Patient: sex M, age 53
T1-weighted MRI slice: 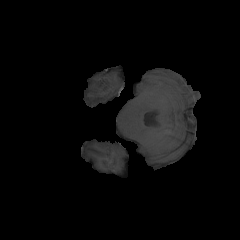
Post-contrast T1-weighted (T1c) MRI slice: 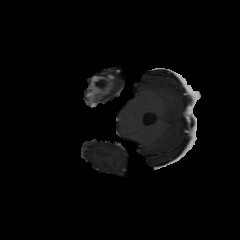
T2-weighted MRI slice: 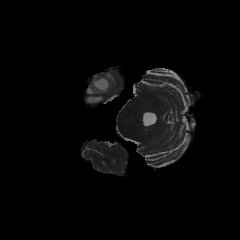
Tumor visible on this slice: yes
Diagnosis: Glioblastoma, IDH-wildtype
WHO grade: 4